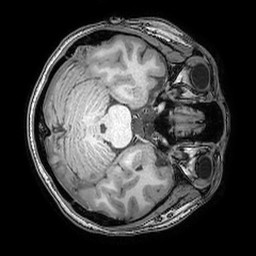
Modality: T1w
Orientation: axial
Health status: ill
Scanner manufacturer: philips
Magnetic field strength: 3 T
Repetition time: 0.007 s
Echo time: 0.0035 s